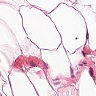
Metastatic tissue present: no